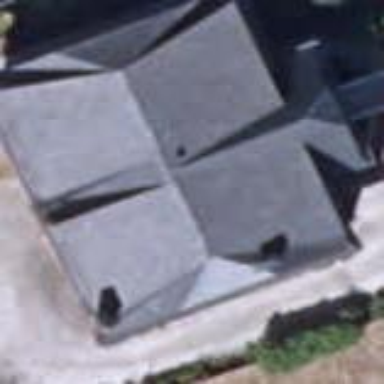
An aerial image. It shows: Simple house.